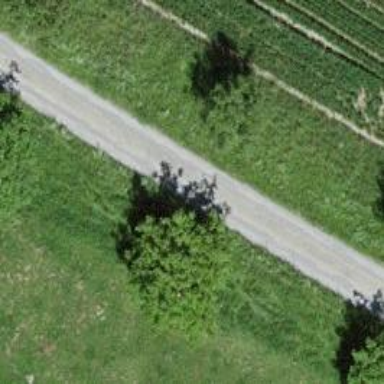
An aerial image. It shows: Beautiful tree in nature.